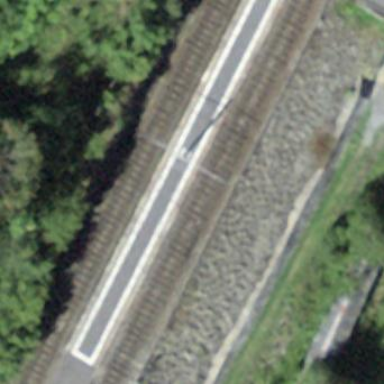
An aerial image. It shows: Platform for public transport and railway.